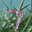
Label: 7